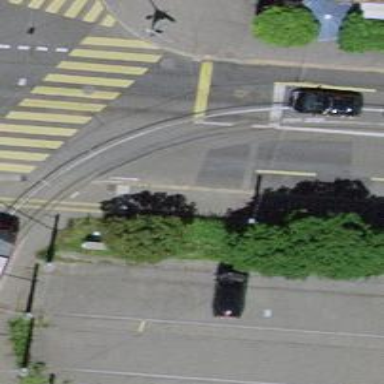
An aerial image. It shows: Secondary road with separate cycle lane. The road surface is asphalt and there is sidewalk.